Question: Am try to dump in pickle but that not work. ,
Got Error in load pickle with pipeline Steps.
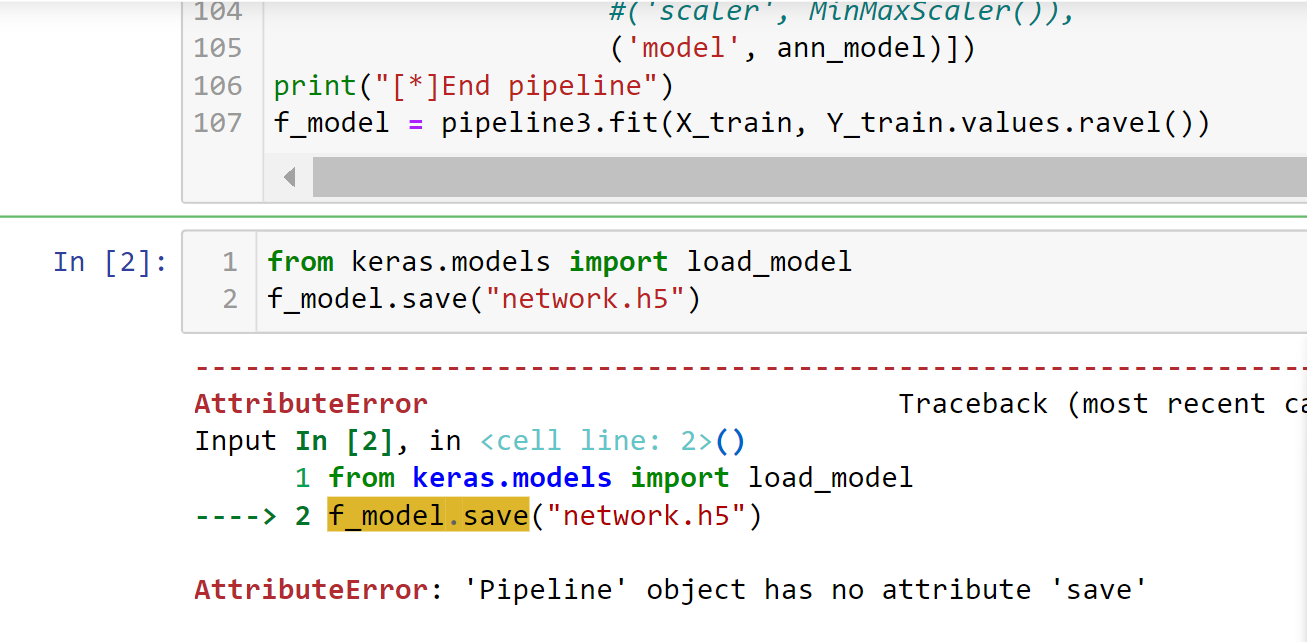
Answer: Its python versioning issue in windows.
Try to run in Linux & use python stable version.
thx...